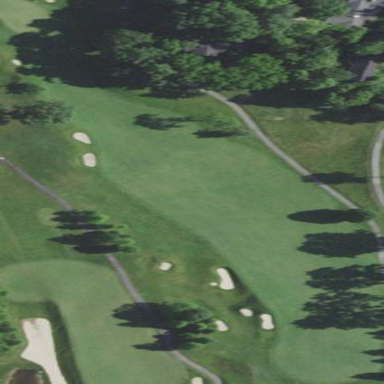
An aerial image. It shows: Golf fairway surrounded by grass.